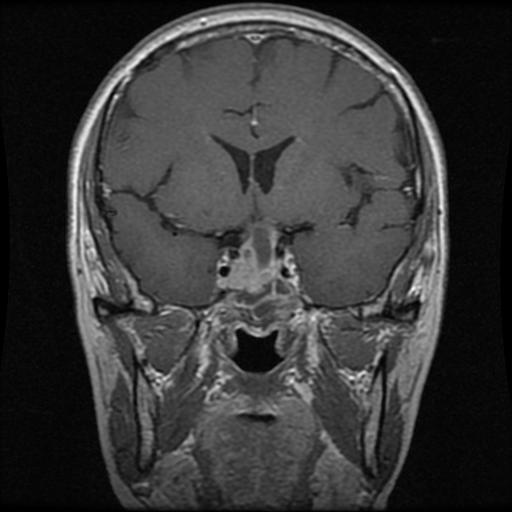
Label: pituitary